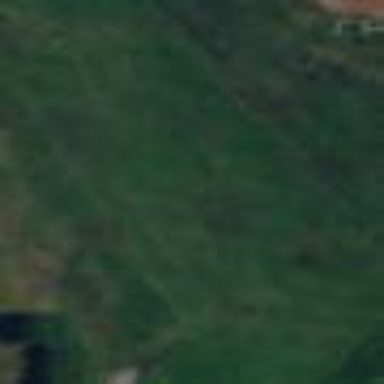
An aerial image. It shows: Grassy area designated as golf fairway.